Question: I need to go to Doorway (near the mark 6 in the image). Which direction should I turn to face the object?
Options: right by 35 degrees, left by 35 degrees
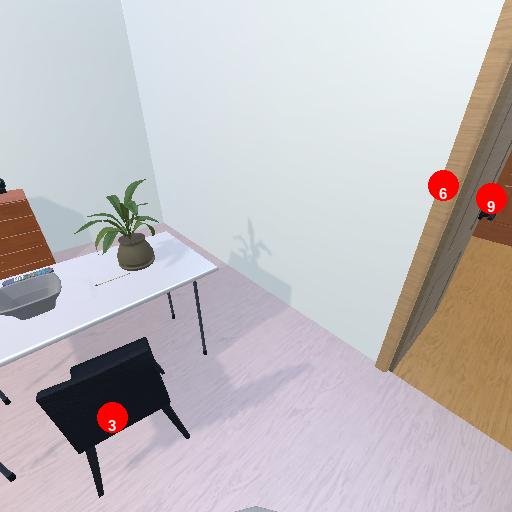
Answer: right by 35 degrees